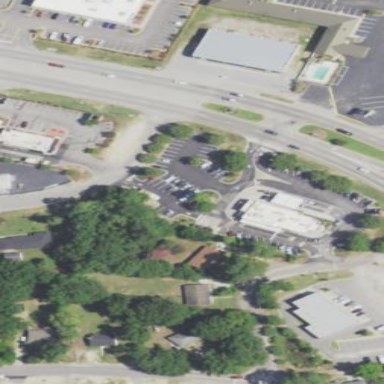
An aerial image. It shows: Retail area.